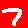
Digit: 7